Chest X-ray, PA view. Patient: 42 years old, sex F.
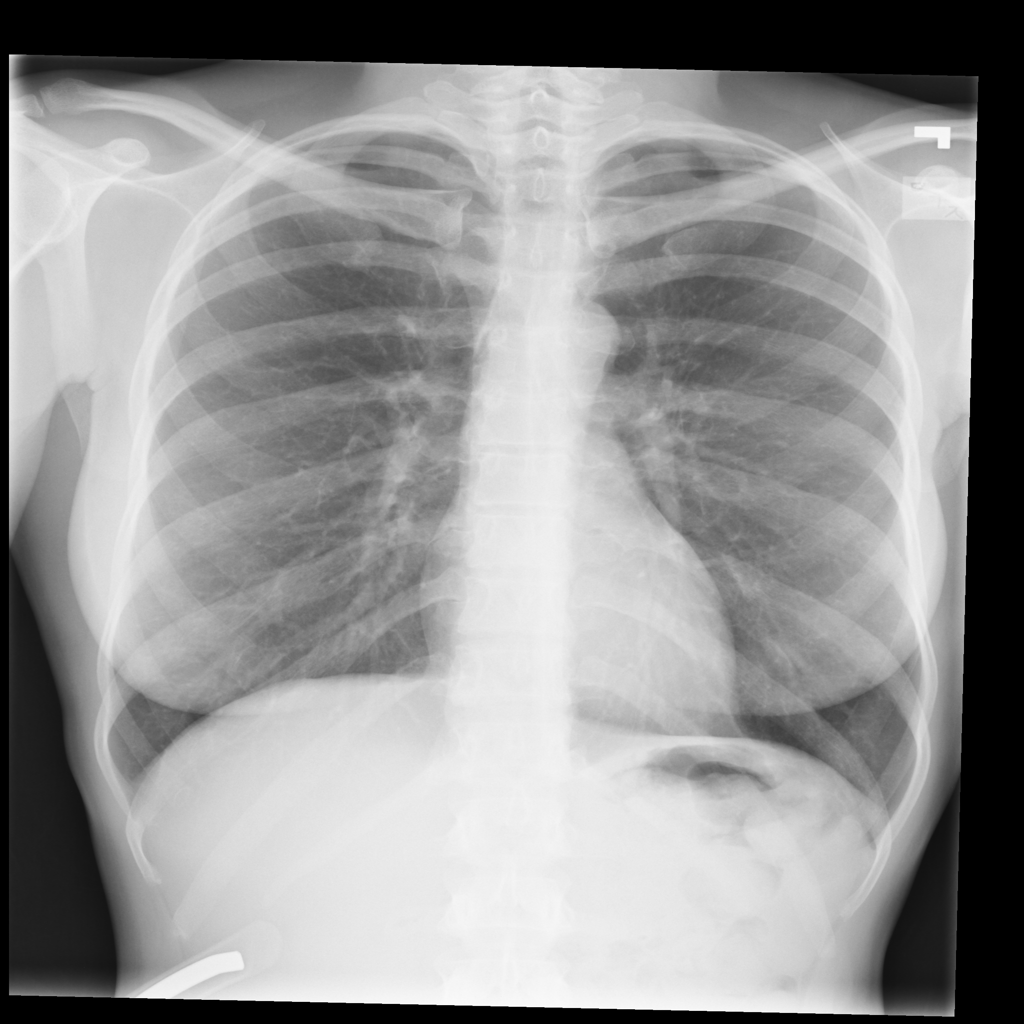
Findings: No Finding